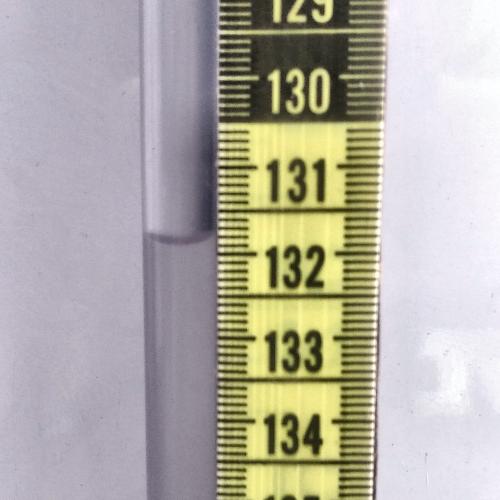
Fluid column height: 131.8 cm